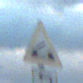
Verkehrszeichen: BeweglicheBruecke
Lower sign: RichtungsangabeDurchPfeile2
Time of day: SunriseSunset
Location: Outdoor (Beach)
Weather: PartlyCloudy
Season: NotSpecified
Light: Natural